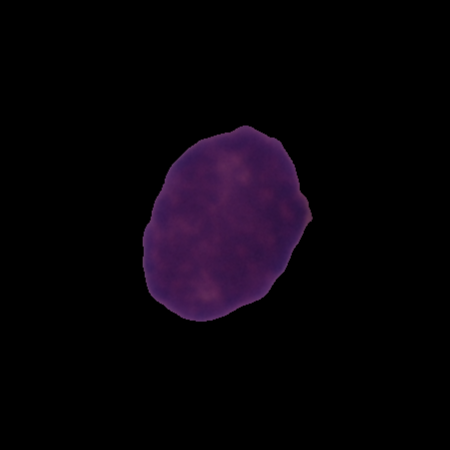
Label: healthy